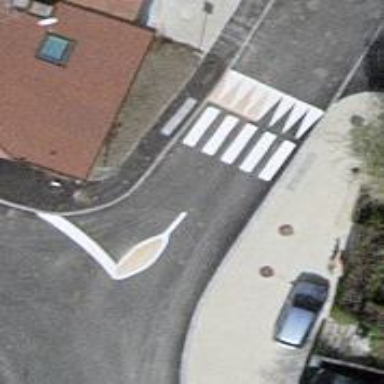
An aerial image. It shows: Residential road with asphalt surface and sidewalks on both sides. The road features traffic calming table.